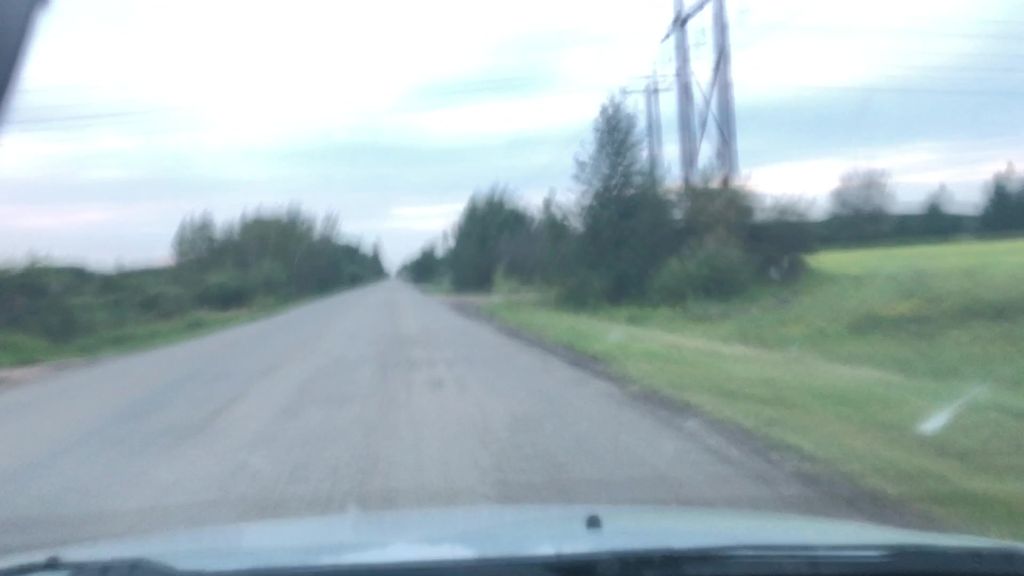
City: edmonton